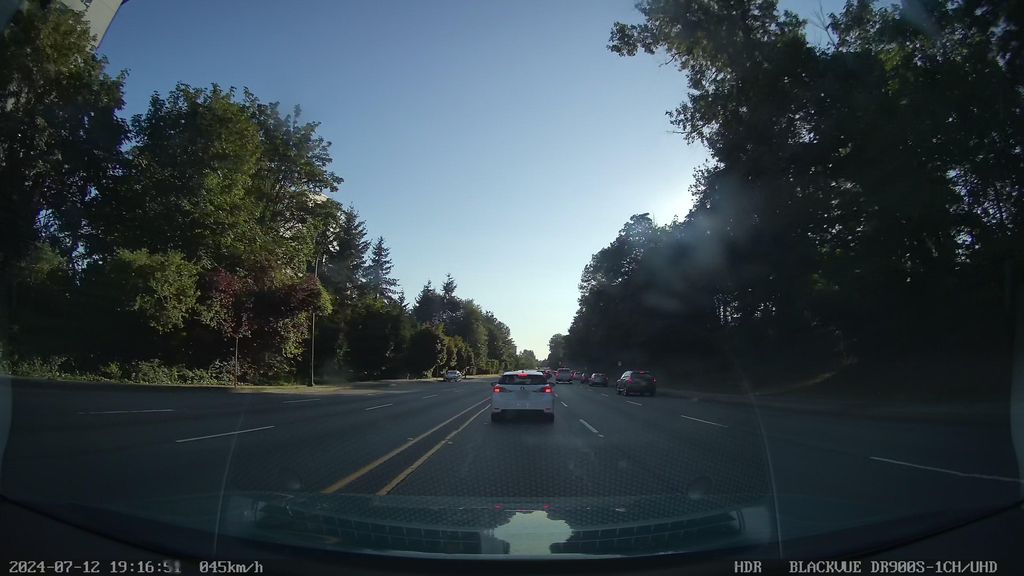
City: vancouver